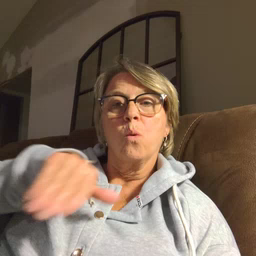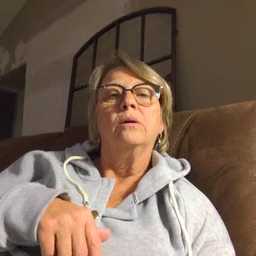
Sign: pool